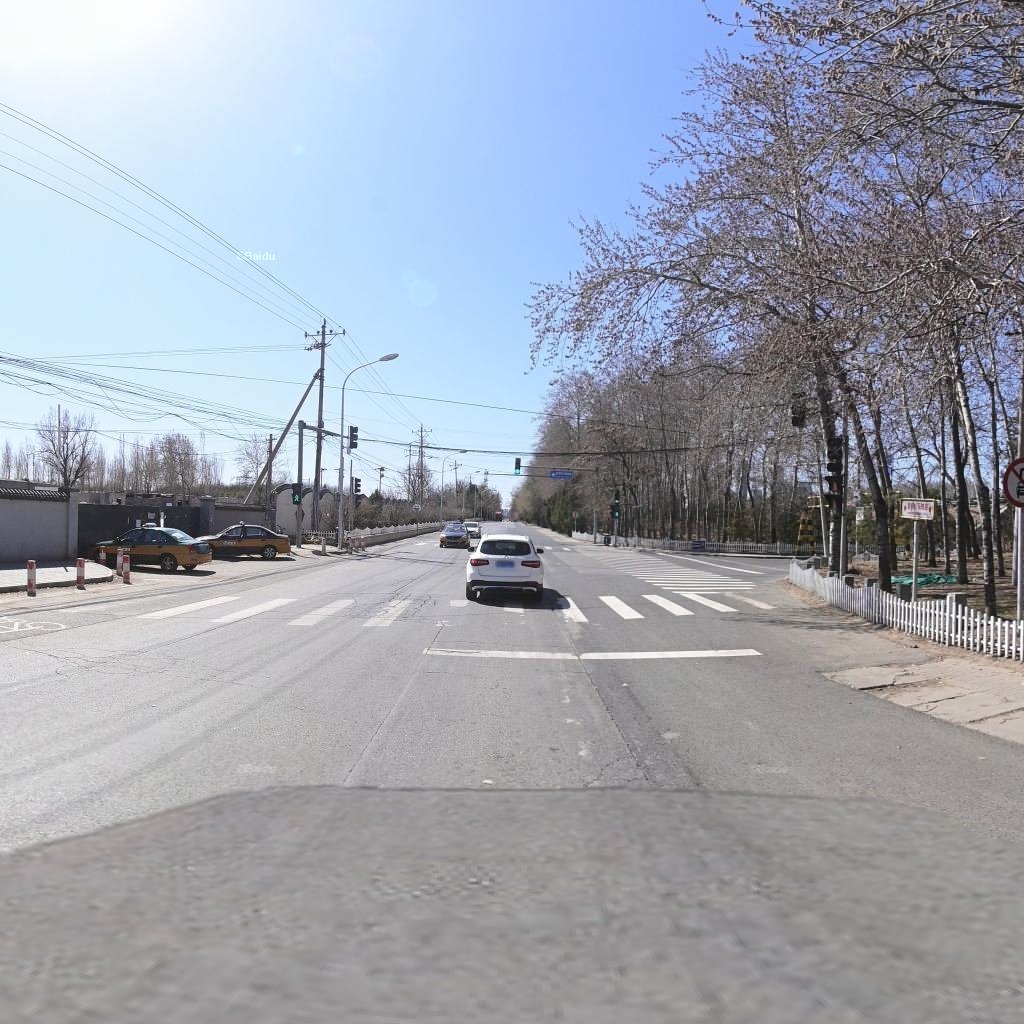
Region: Chaoyang
Road damage annotations: alligator crack, longitudinal crack, alligator crack, longitudinal crack, transverse crack, transverse crack